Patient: sex M, age 71
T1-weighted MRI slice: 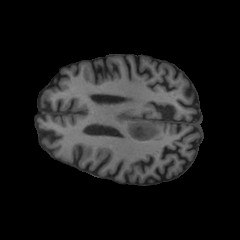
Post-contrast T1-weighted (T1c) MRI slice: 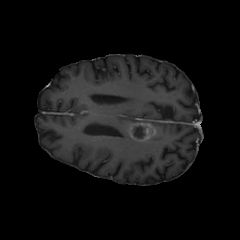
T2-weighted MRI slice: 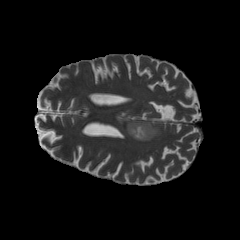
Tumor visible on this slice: yes
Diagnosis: Glioblastoma, IDH-wildtype
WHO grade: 4